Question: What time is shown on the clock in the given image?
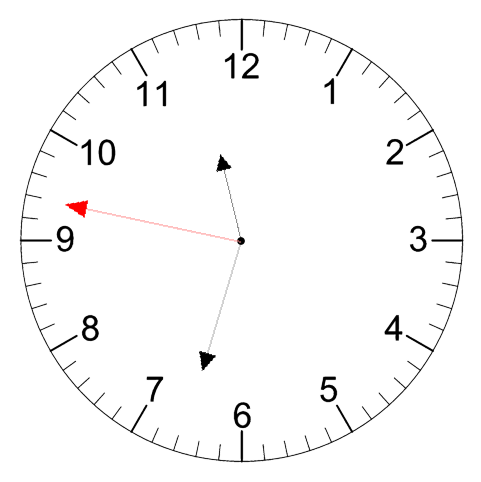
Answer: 11:32:47